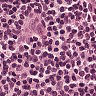
Metastatic tissue present: no